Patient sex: M
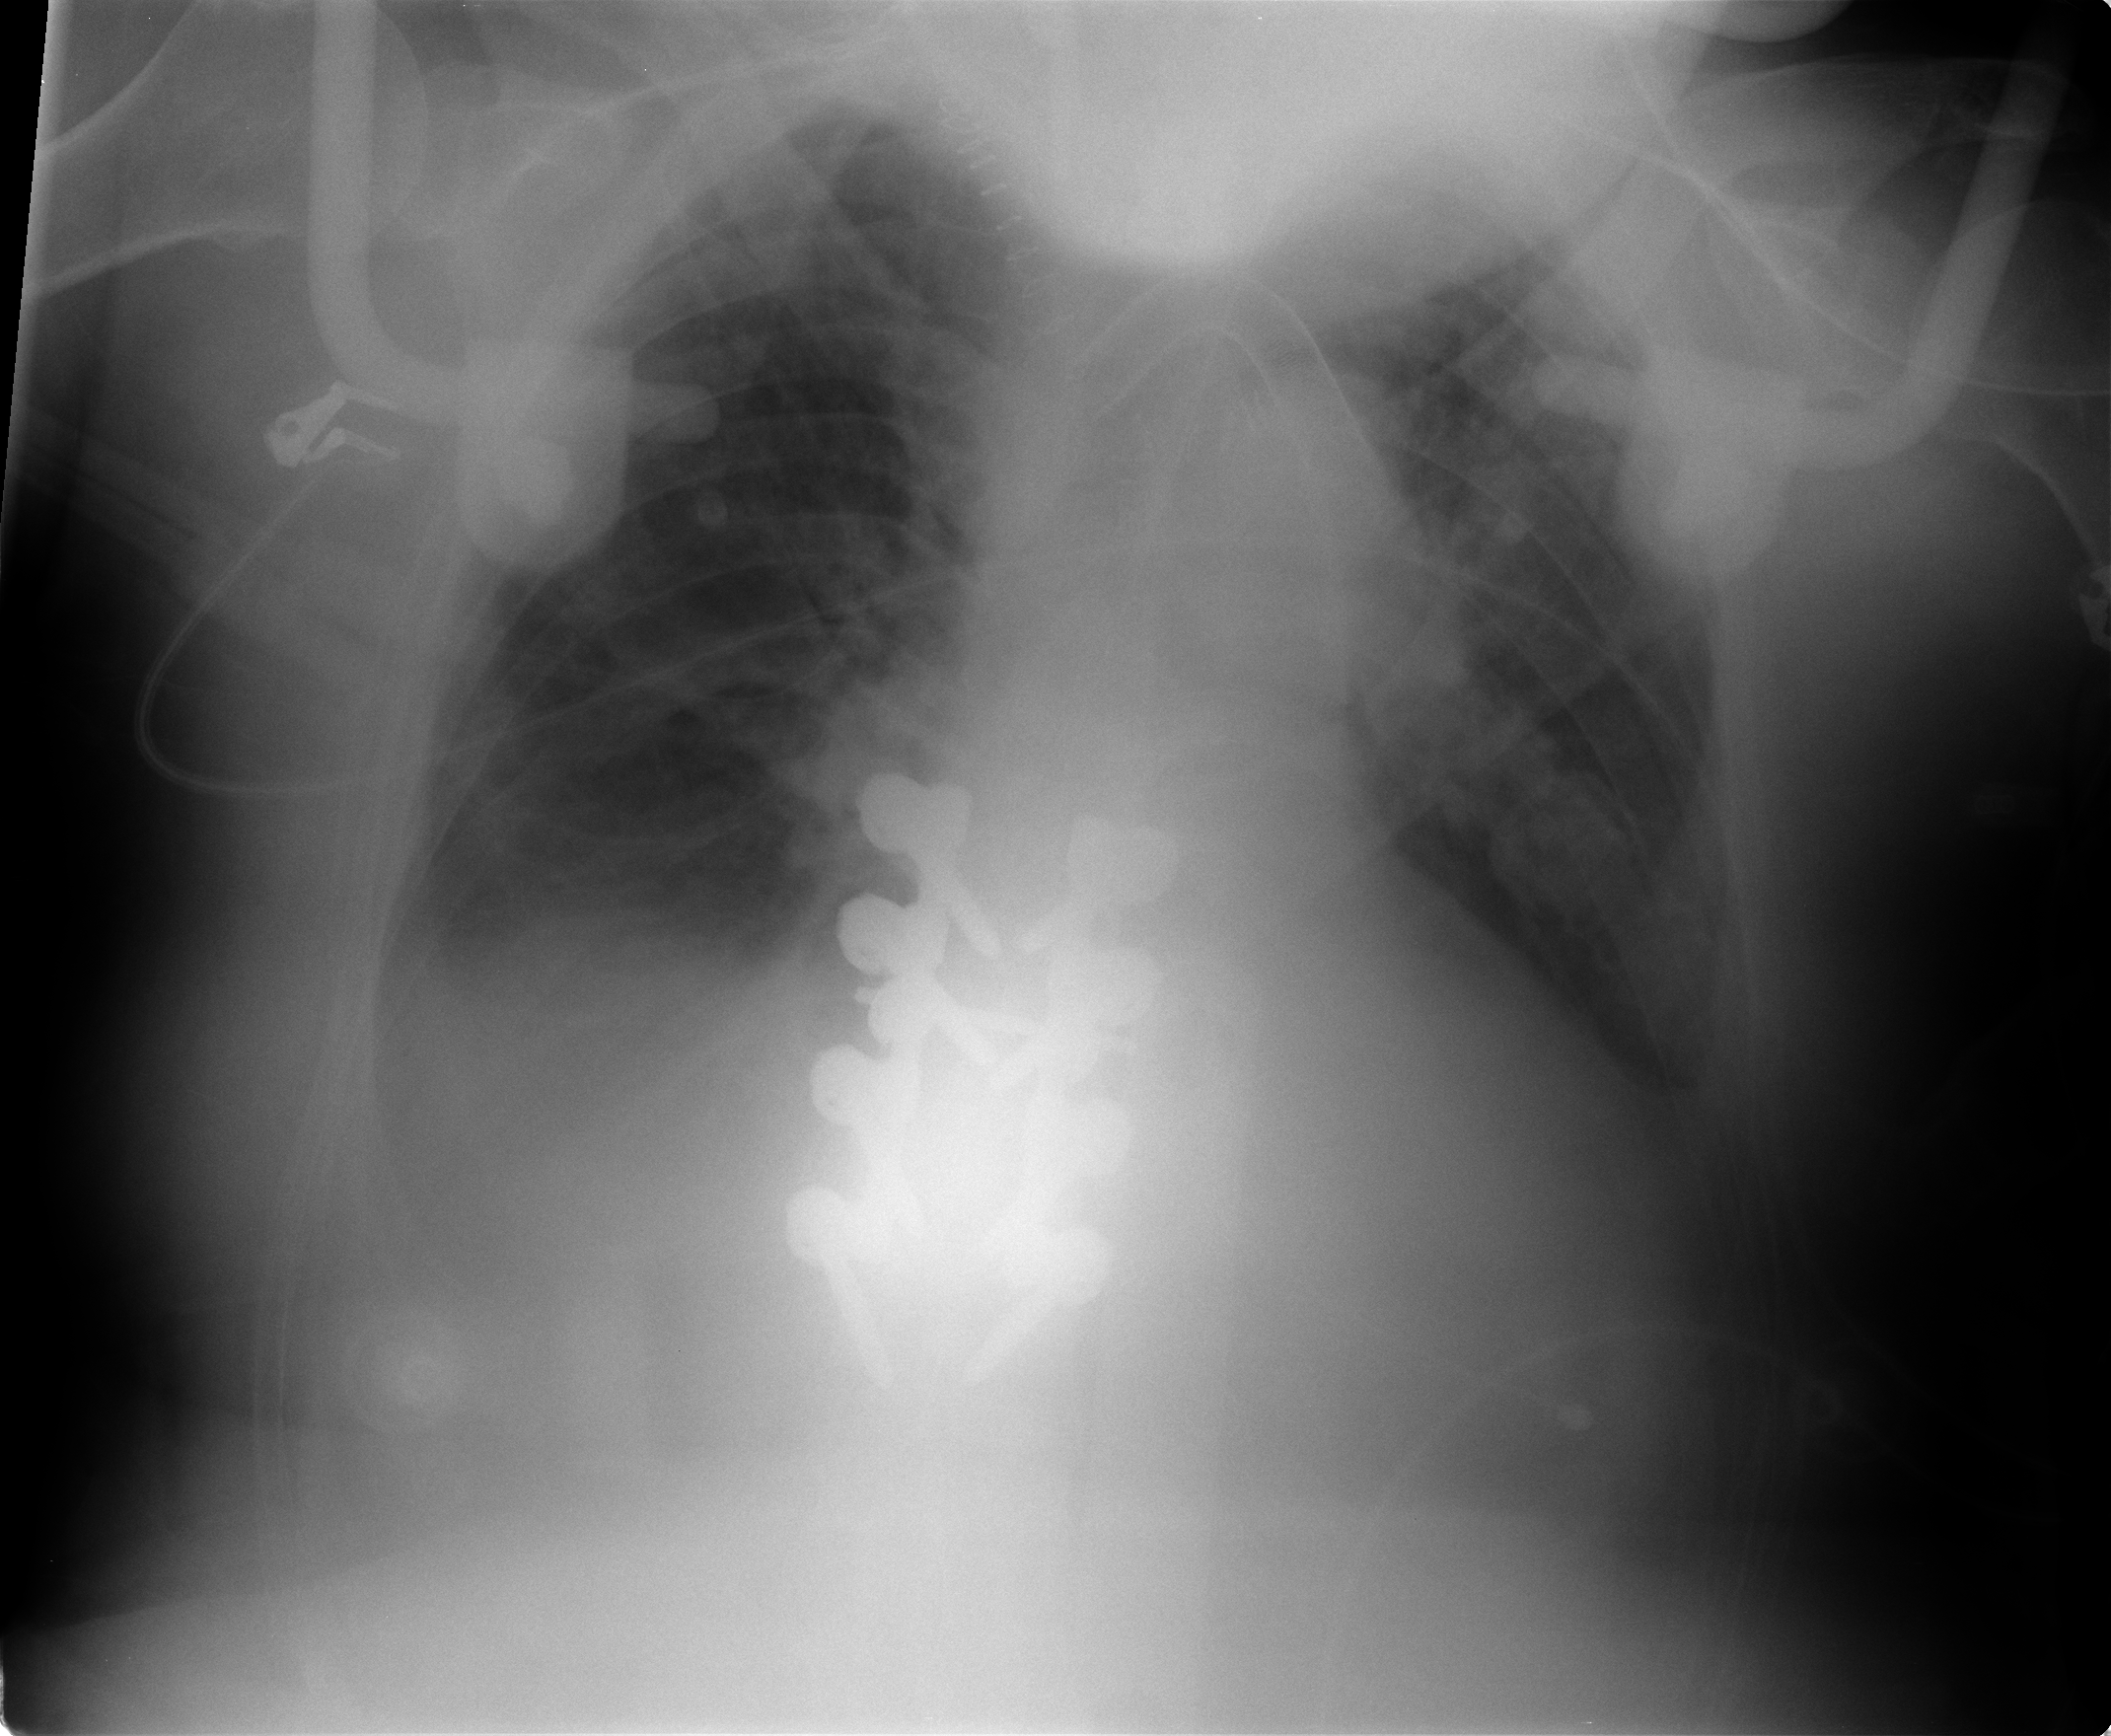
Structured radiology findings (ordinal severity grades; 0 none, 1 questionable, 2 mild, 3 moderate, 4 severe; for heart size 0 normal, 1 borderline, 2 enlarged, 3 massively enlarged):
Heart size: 2
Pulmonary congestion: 2
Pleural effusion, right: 2
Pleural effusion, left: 2
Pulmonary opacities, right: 0
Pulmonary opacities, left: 0
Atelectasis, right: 2
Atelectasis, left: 2